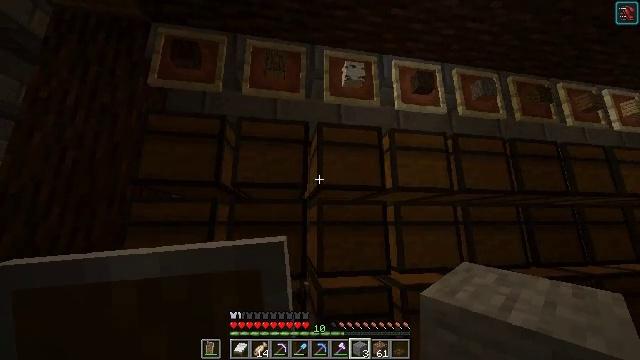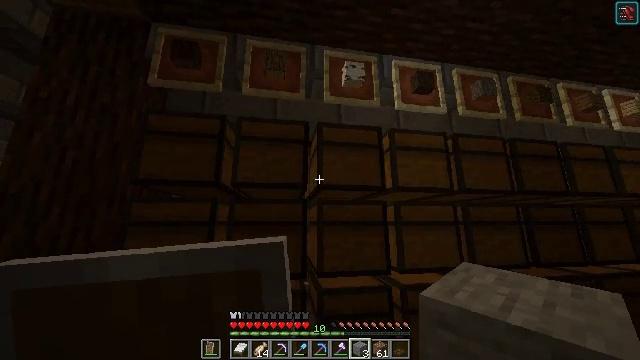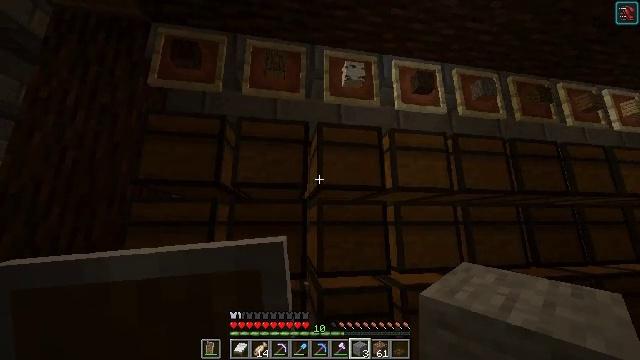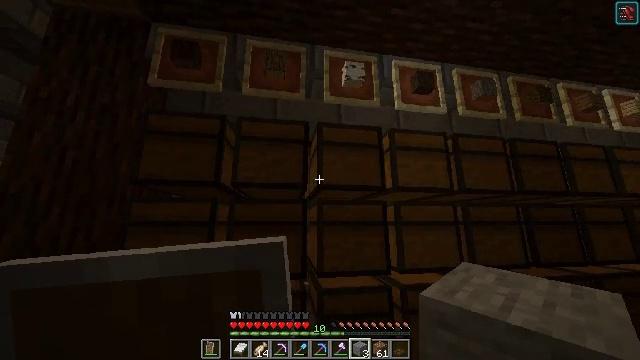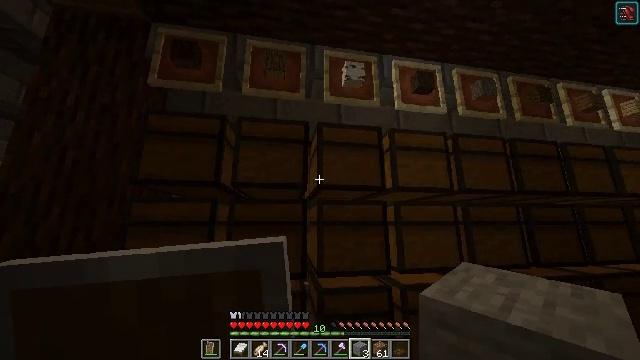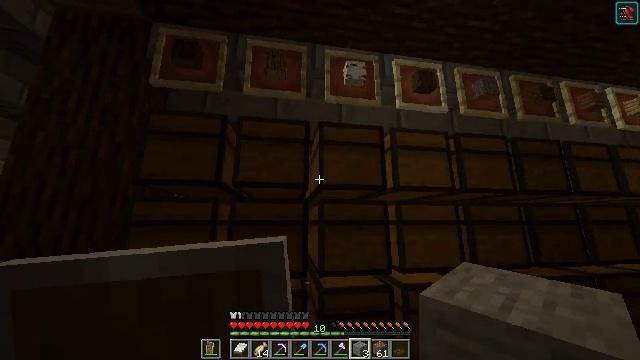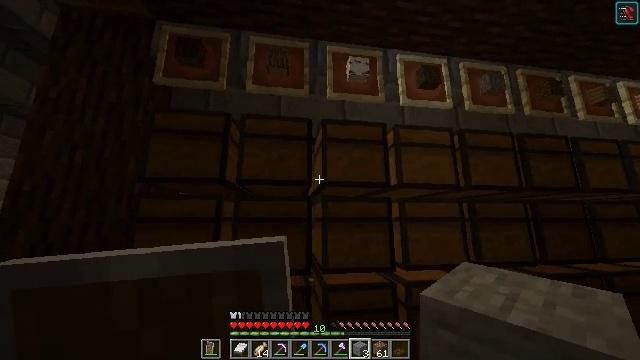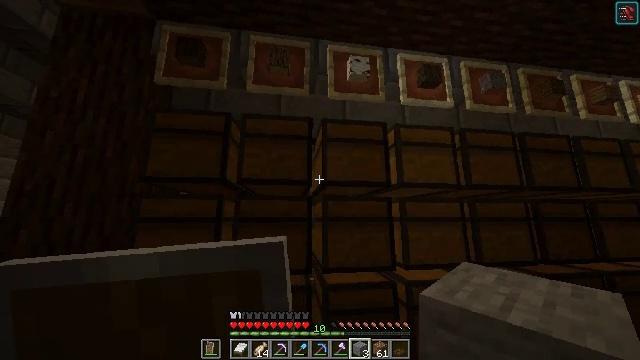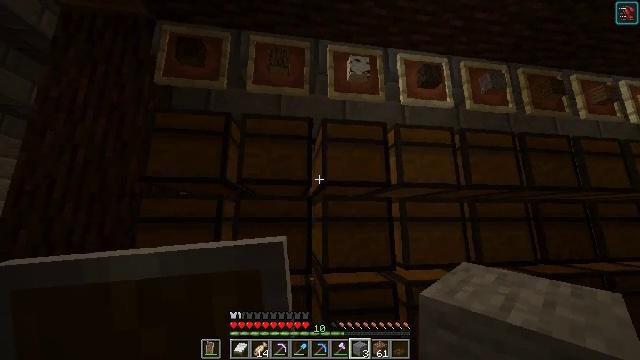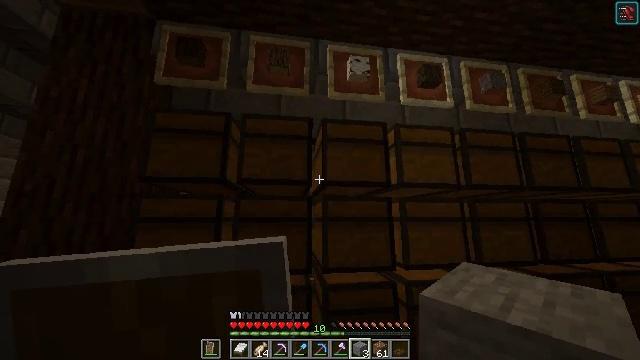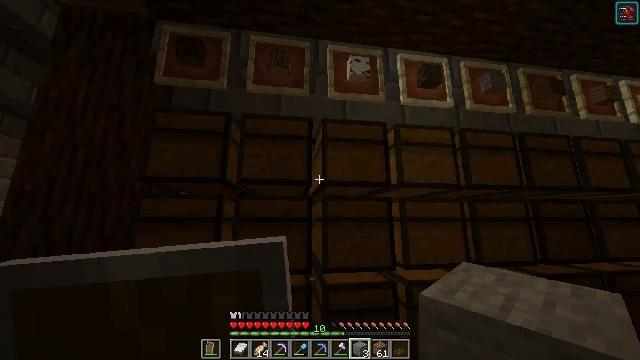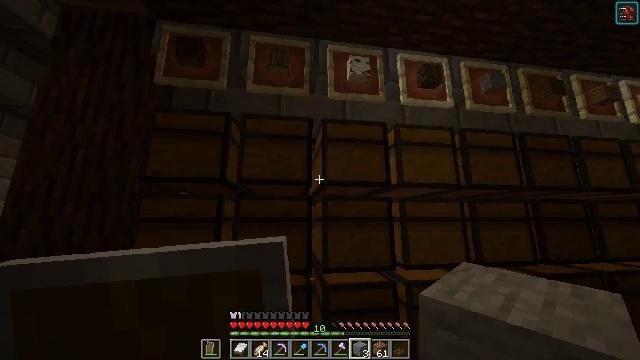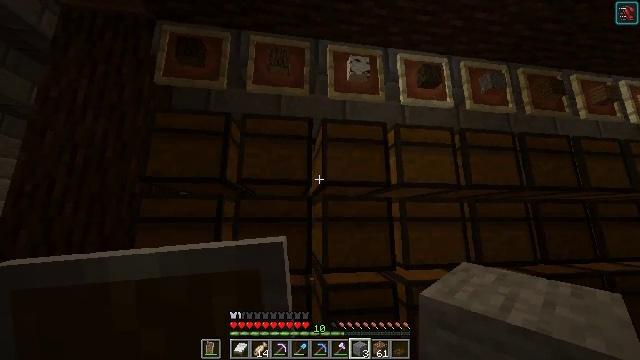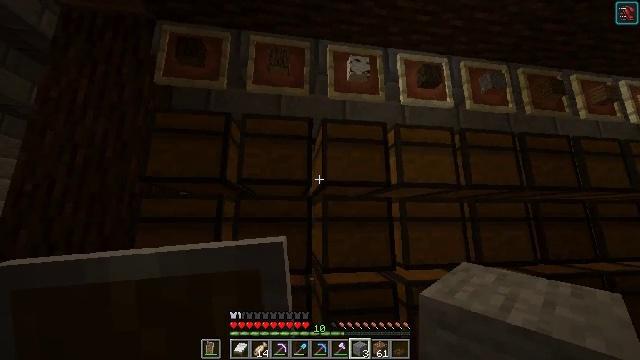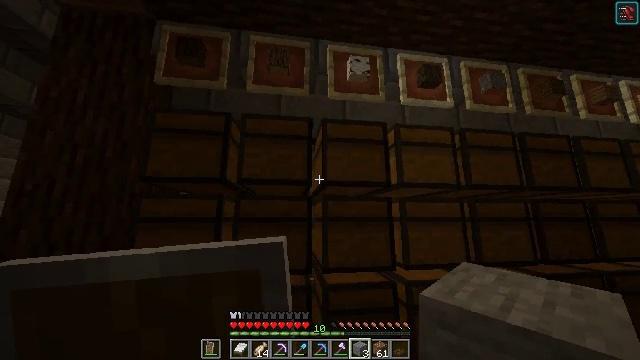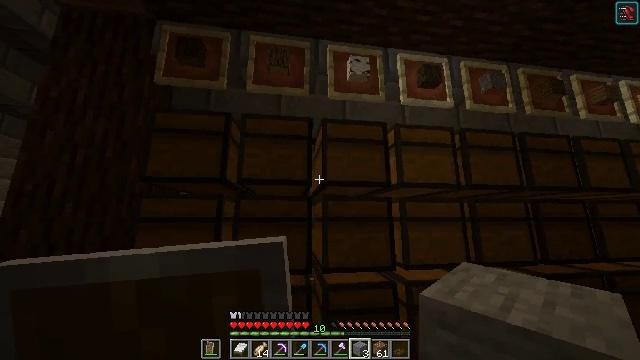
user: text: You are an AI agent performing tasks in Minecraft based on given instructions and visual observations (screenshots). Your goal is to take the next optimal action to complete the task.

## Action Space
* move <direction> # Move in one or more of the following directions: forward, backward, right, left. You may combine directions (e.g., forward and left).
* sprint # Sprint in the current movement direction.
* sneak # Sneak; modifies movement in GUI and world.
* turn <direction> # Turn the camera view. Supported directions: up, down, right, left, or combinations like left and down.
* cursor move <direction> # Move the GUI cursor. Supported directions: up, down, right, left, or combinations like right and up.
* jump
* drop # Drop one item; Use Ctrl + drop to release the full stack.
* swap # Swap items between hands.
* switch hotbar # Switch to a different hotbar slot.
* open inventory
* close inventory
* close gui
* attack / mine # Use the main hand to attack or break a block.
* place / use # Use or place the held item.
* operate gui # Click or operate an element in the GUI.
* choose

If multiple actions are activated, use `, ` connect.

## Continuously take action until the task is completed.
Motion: motion action
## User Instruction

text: Drop golden leggings.
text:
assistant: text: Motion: no_op
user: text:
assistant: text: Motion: no_op
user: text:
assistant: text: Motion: no_op
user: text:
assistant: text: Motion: no_op
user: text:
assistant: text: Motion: no_op
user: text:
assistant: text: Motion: no_op
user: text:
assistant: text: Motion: no_op
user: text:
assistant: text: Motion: no_op
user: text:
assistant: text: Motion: no_op
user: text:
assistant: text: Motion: no_op
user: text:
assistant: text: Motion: no_op
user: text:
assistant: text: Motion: no_op
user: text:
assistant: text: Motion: no_op
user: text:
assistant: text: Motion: no_op
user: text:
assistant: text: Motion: no_op
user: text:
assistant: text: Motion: no_op
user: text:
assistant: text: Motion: no_op
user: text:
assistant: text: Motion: move left, turn left and down
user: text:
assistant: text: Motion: move left, turn left and down
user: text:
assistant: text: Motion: turn left and down
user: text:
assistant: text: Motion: turn left and down
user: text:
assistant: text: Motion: turn left and down
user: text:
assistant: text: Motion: turn left and down
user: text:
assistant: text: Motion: turn down
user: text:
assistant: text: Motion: turn down
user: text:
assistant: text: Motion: no_op
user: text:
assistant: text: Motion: no_op
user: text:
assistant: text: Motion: no_op
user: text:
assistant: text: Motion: turn up
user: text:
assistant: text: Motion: turn up, use / place